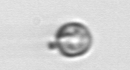
Label: Thalassiosira